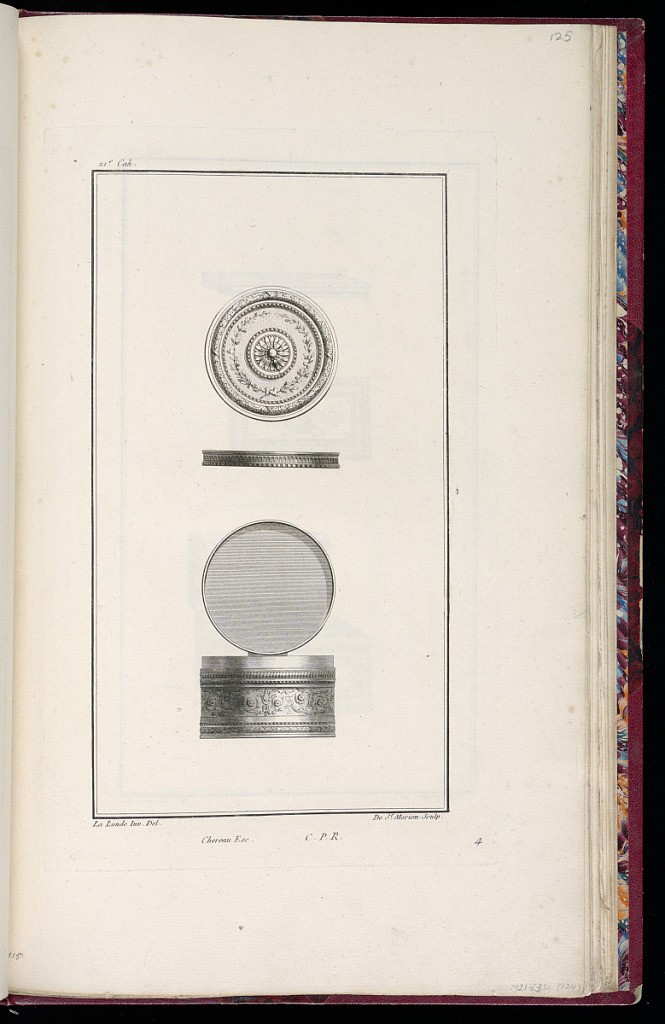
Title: Box or Snuffbox Design
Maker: Richard de Lalonde, French, active 1780–96
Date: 1775-1788
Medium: Etching on off-white laid paper
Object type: Print
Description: Design for a round box or a snuffbox featuring, from top to bottom, a view of the top of the box with a rosette, bead course, and branches; an elevation of the rim of the box lid, with bead course and fluting, and an elevation of the box with lid open at the hinge, and which has bands of wave, bead course, swirling acanthus leaves, and bound leaf ornamentation. The plate is signed, and numbered.